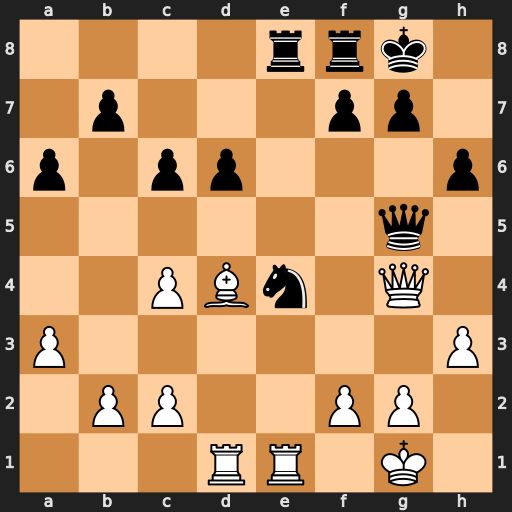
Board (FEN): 4rrk1/1p3pp1/p1pp3p/6q1/2PBn1Q1/P6P/1PP2PP1/3RR1K1
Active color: w
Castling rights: -
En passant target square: -
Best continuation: Rxe4 Qxg4 Rxg4